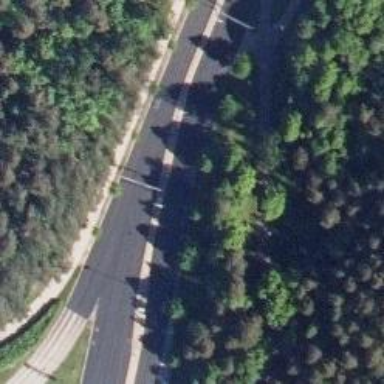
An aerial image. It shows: Primary road with asphalt surface.